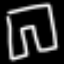
Label: pants